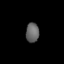
Tissue: lung
Cell type: Fibroblasts
Senescence score: 0.6243
Nuclear area (px): 251
Mean DAPI intensity: 100.49